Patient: sex M, age 76
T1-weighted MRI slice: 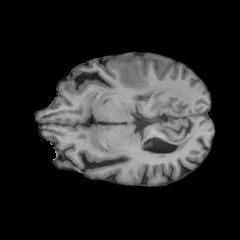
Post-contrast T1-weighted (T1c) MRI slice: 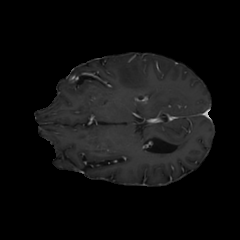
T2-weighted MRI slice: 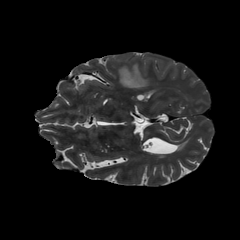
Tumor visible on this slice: yes
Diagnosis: Glioblastoma, IDH-wildtype
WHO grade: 4